Question: I have a tabular representation of a relation called staff, I have been asked to complete a number of tasks like the degree and cardinality which is 5 and 3, but i have been asked why it is not meaningful to talk about the 2nd tuple in the relation and i have no idea why that would be the case.
*This is a practise exam, which came with no answers.

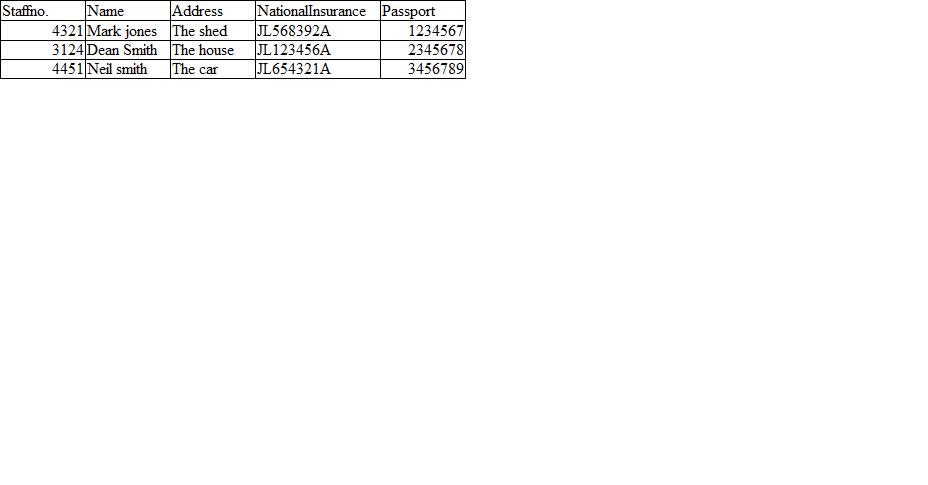
Answer: A tuple is to a relation as a row is to a table.
There is no notion of order in a relation (a relation is defined as an unordered set of tuples).
In a table (as you have displayed), order is an artifact of display - there is no concept of order in the relational model (although one could add the concept as an attribute of a tuple/row).
So there is no concept of the 1st, 2nd or 3rd tuple
Similarly, in a SQL RDBMS, order of returned rows is not guaranteed except where an 'ORDER BY' is specified.